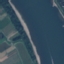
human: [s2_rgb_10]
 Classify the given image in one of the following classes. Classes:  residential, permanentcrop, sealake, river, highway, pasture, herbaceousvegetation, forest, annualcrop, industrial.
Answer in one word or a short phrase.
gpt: River